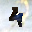
Label: 4